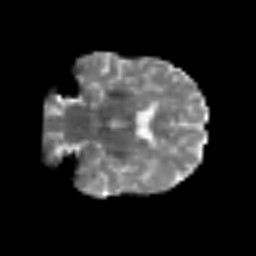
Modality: T2w
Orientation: coronal
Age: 78
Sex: male
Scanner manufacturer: siemens
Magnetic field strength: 3 T
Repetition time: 3.2 s
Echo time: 0.081 s